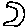
Label: moon